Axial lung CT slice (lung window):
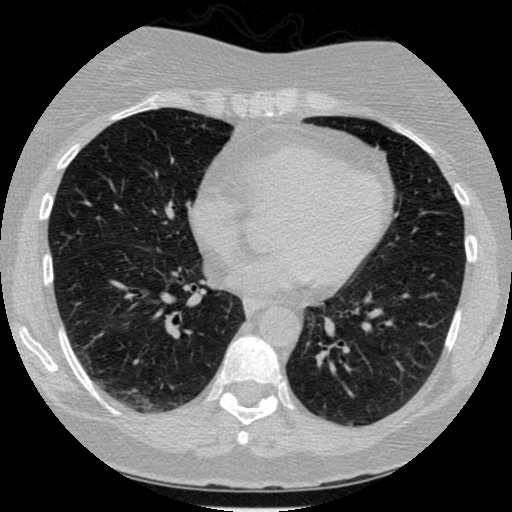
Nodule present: no